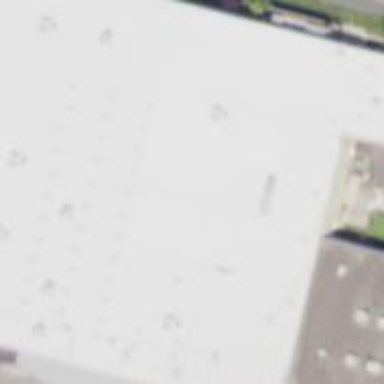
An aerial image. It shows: Wholesale shop building.